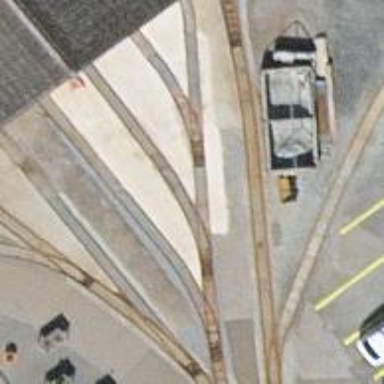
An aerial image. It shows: Single narrow-gauge railway track in service yard.